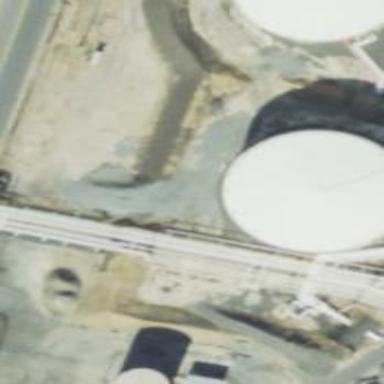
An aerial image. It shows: Storage tank that is man-made.